Field crop: maize
Growth stage: 2
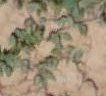
Species: convolvulus